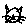
Label: cat